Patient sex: M
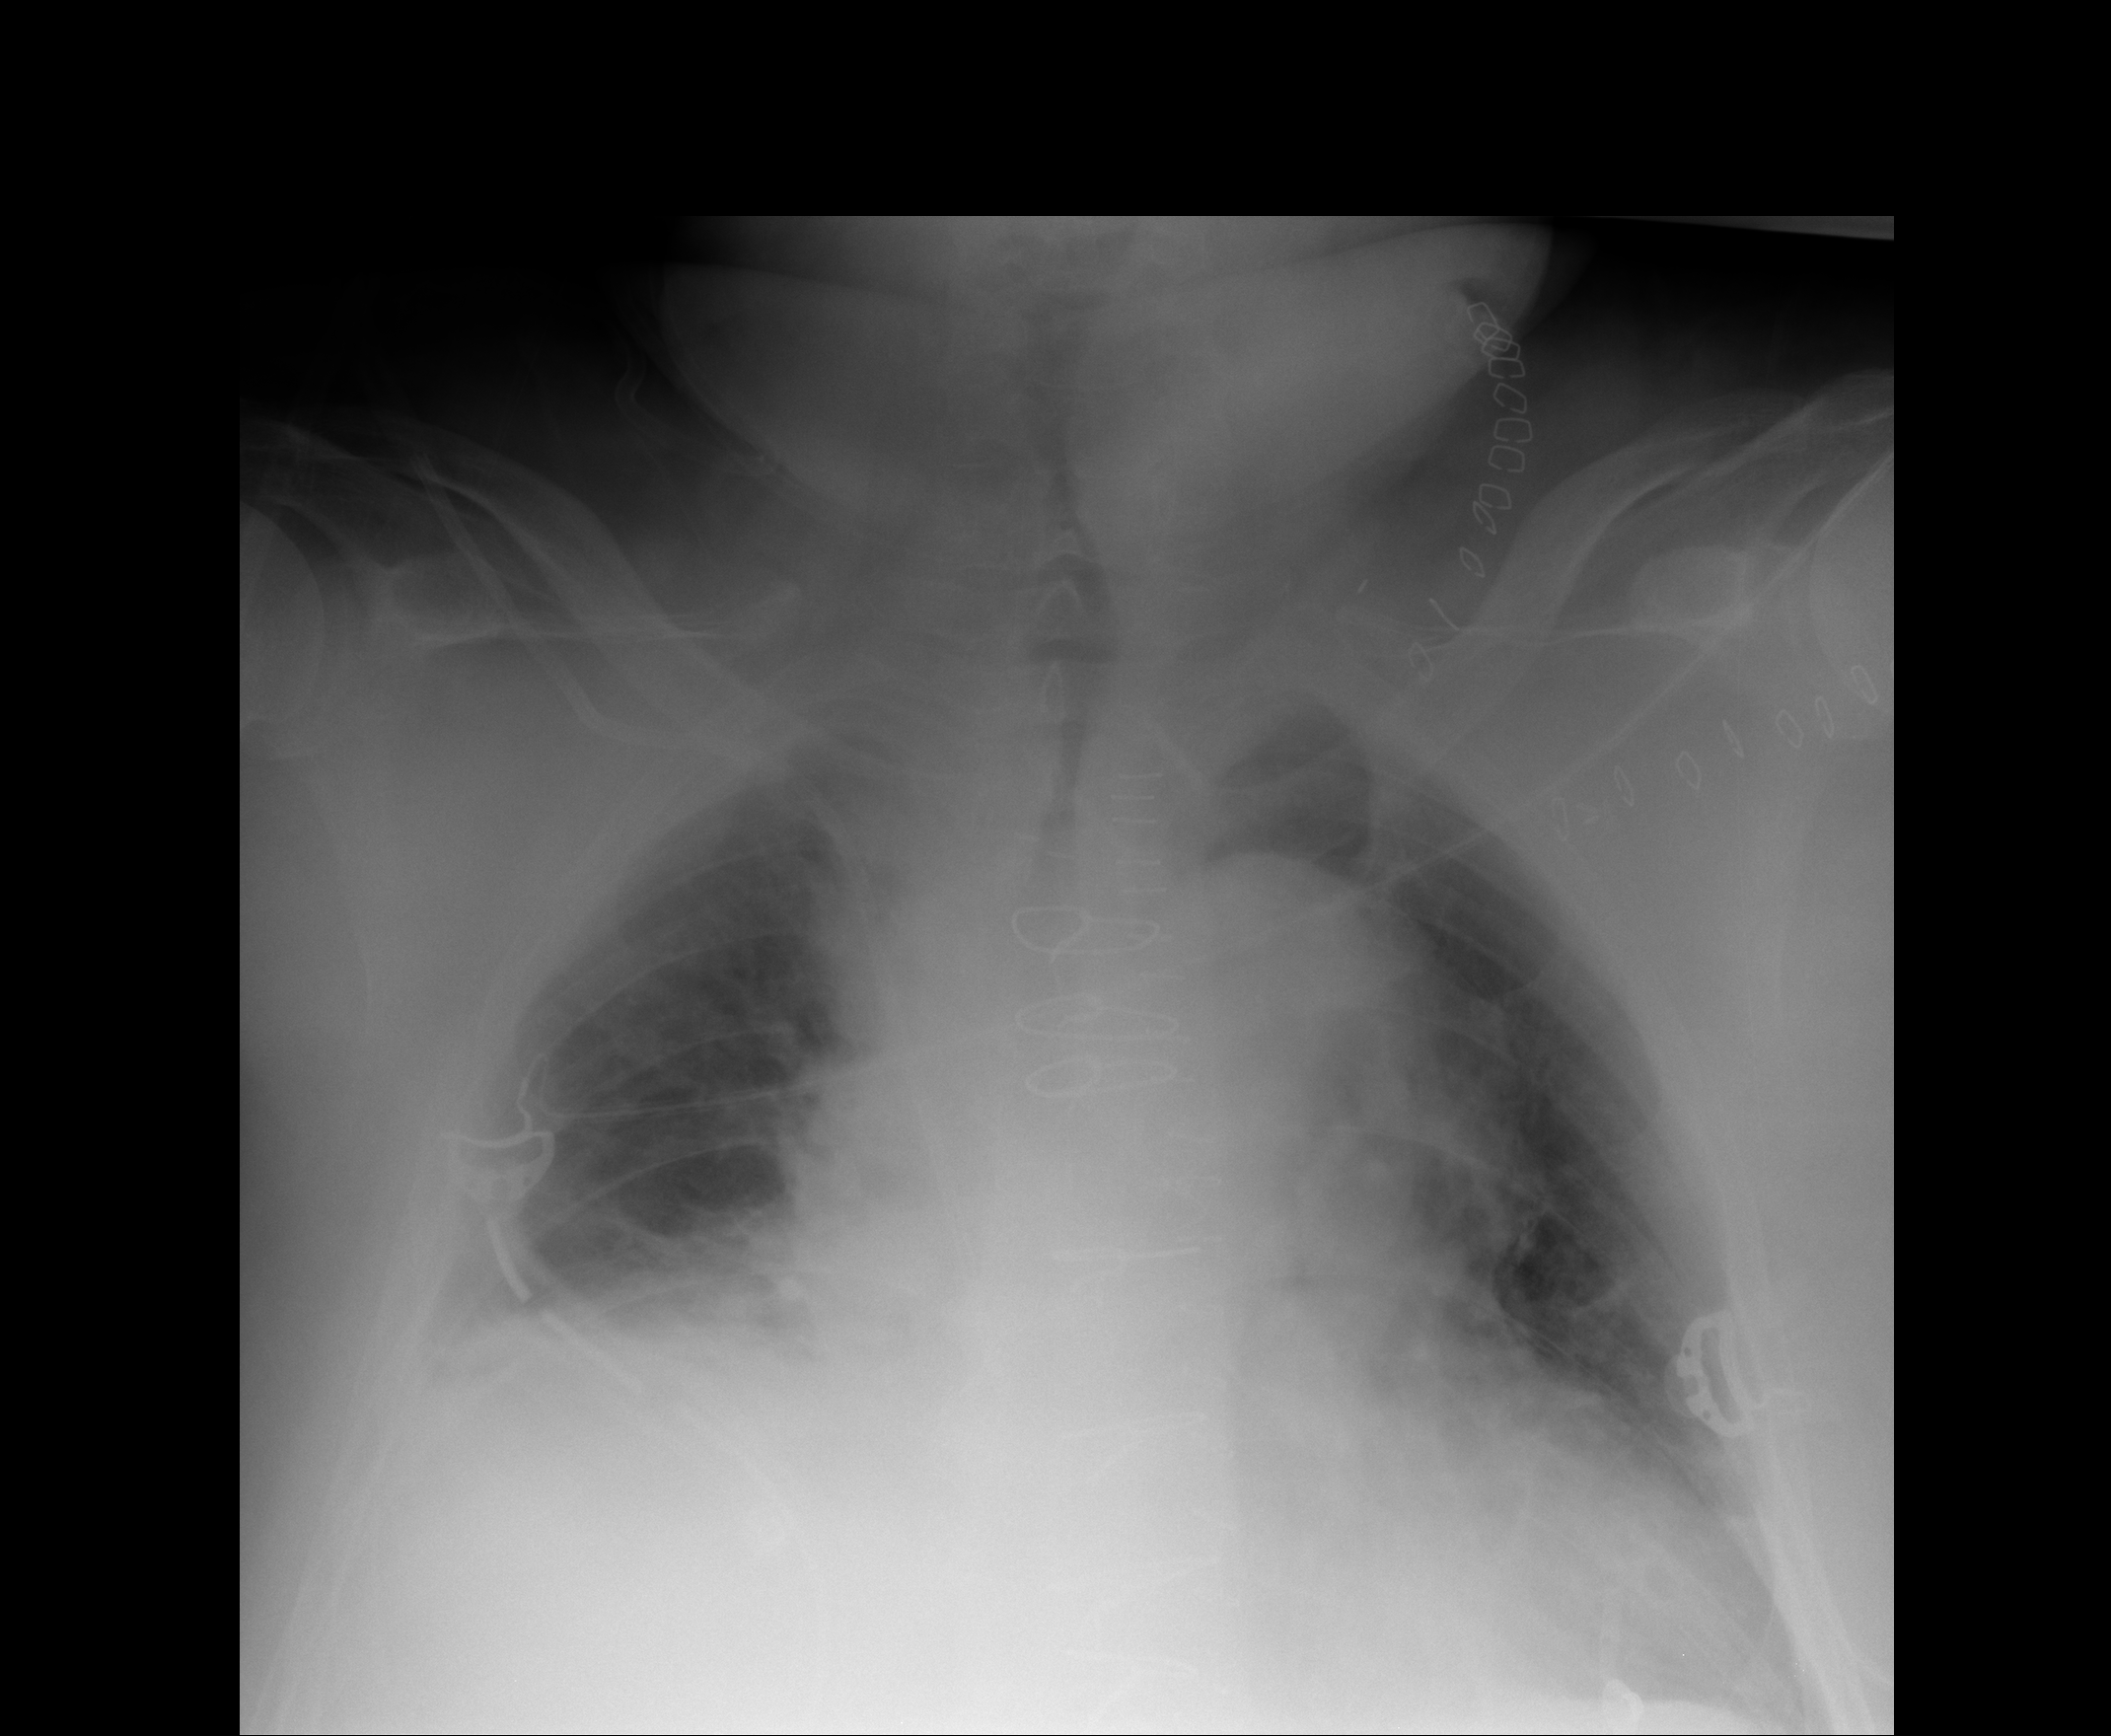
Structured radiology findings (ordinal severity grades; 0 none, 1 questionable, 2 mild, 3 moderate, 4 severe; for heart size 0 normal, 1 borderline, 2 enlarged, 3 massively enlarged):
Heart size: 2
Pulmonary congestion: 3
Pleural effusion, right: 2
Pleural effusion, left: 1
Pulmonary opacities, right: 1
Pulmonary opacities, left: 0
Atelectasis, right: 2
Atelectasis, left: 0